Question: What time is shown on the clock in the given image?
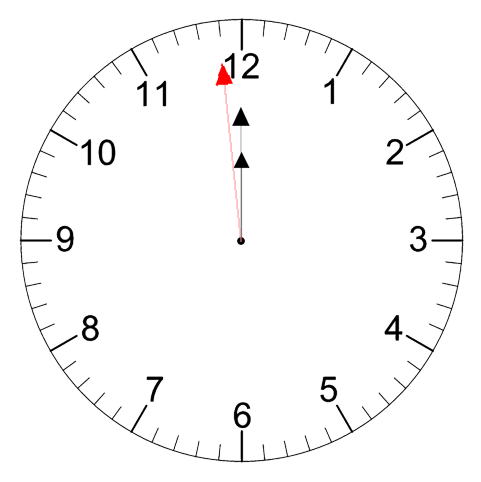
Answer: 11:59:59